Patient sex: M
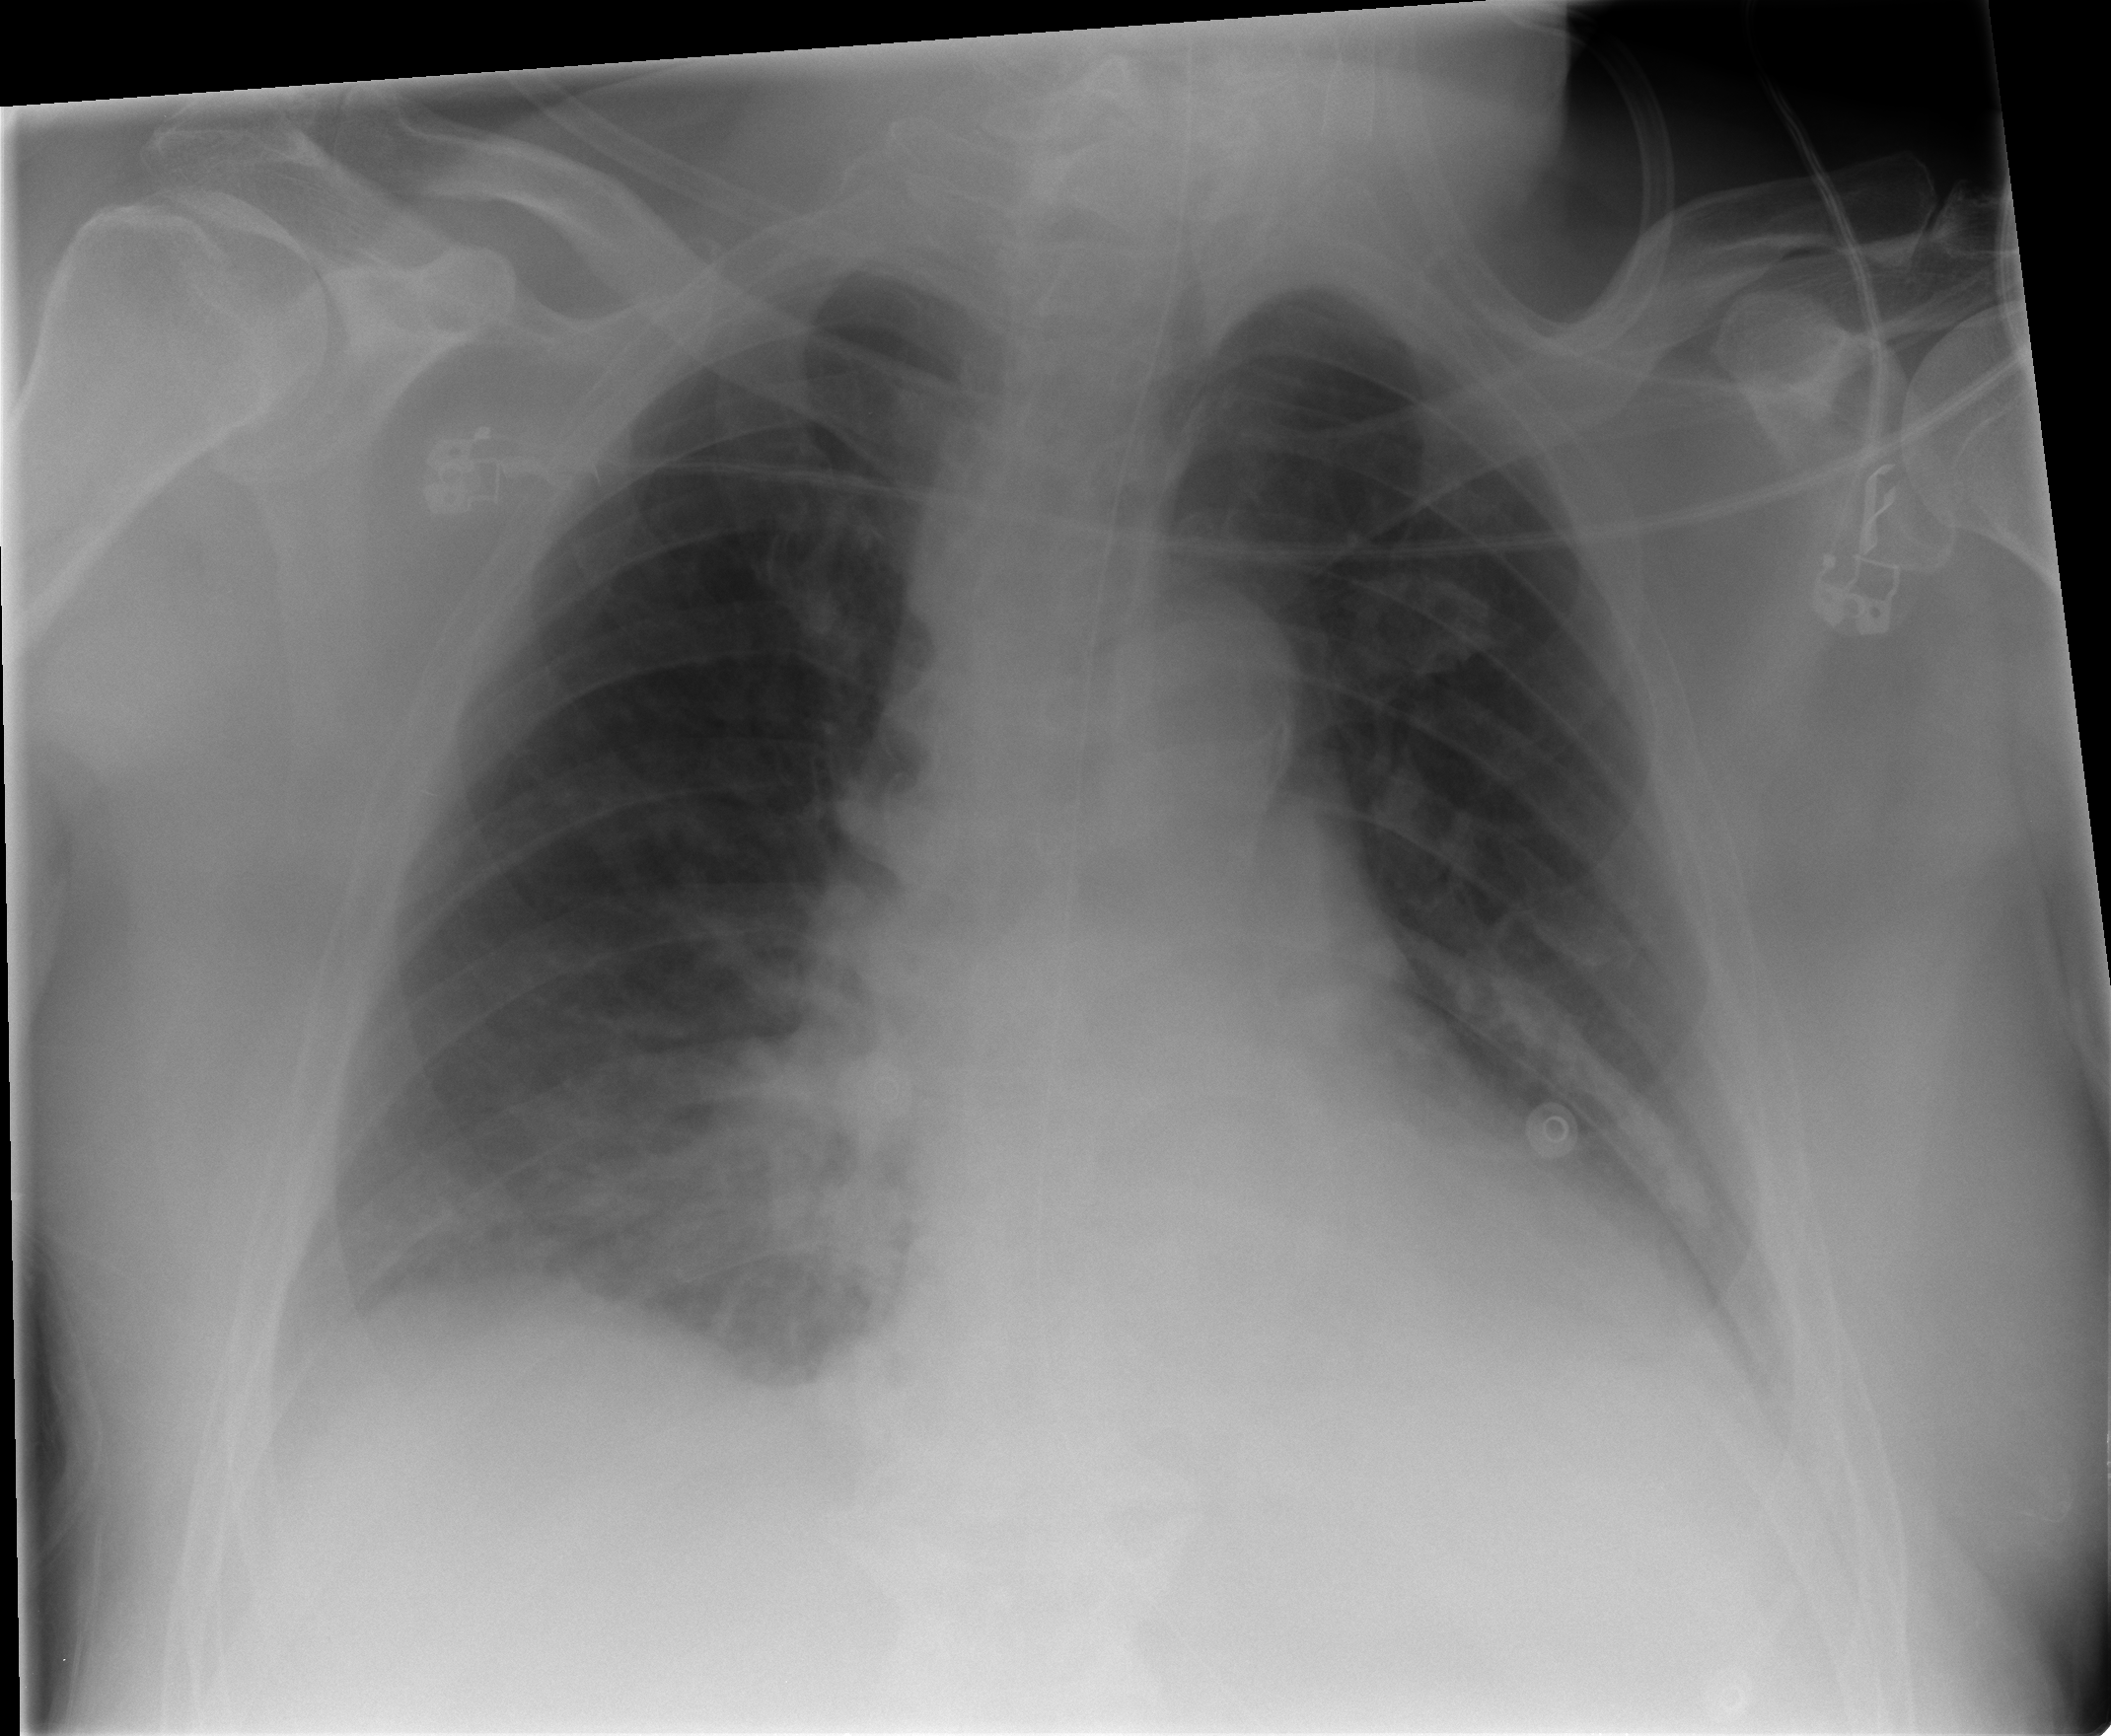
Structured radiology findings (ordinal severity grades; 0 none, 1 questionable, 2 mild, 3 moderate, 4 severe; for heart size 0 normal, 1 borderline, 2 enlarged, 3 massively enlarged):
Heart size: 1
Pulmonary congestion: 1
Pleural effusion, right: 1
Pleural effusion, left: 2
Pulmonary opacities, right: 0
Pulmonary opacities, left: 0
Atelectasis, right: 2
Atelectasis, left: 2